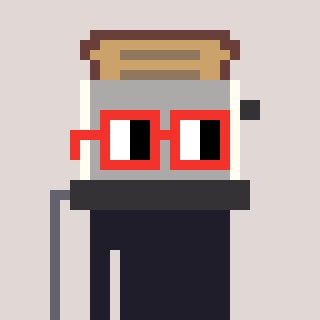
a pixel art character with square red glasses, a toaster-shaped head and a yellow-colored body on a warm background